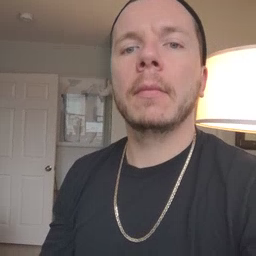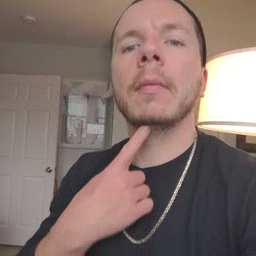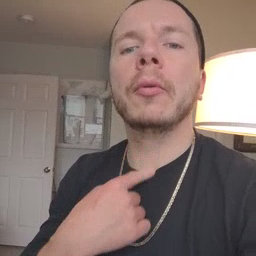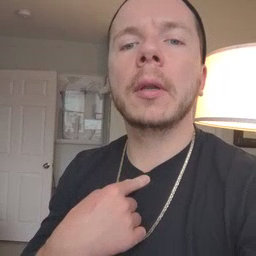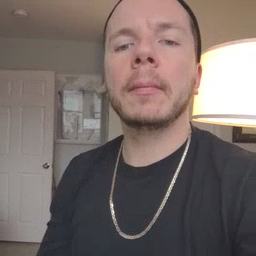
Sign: thirsty